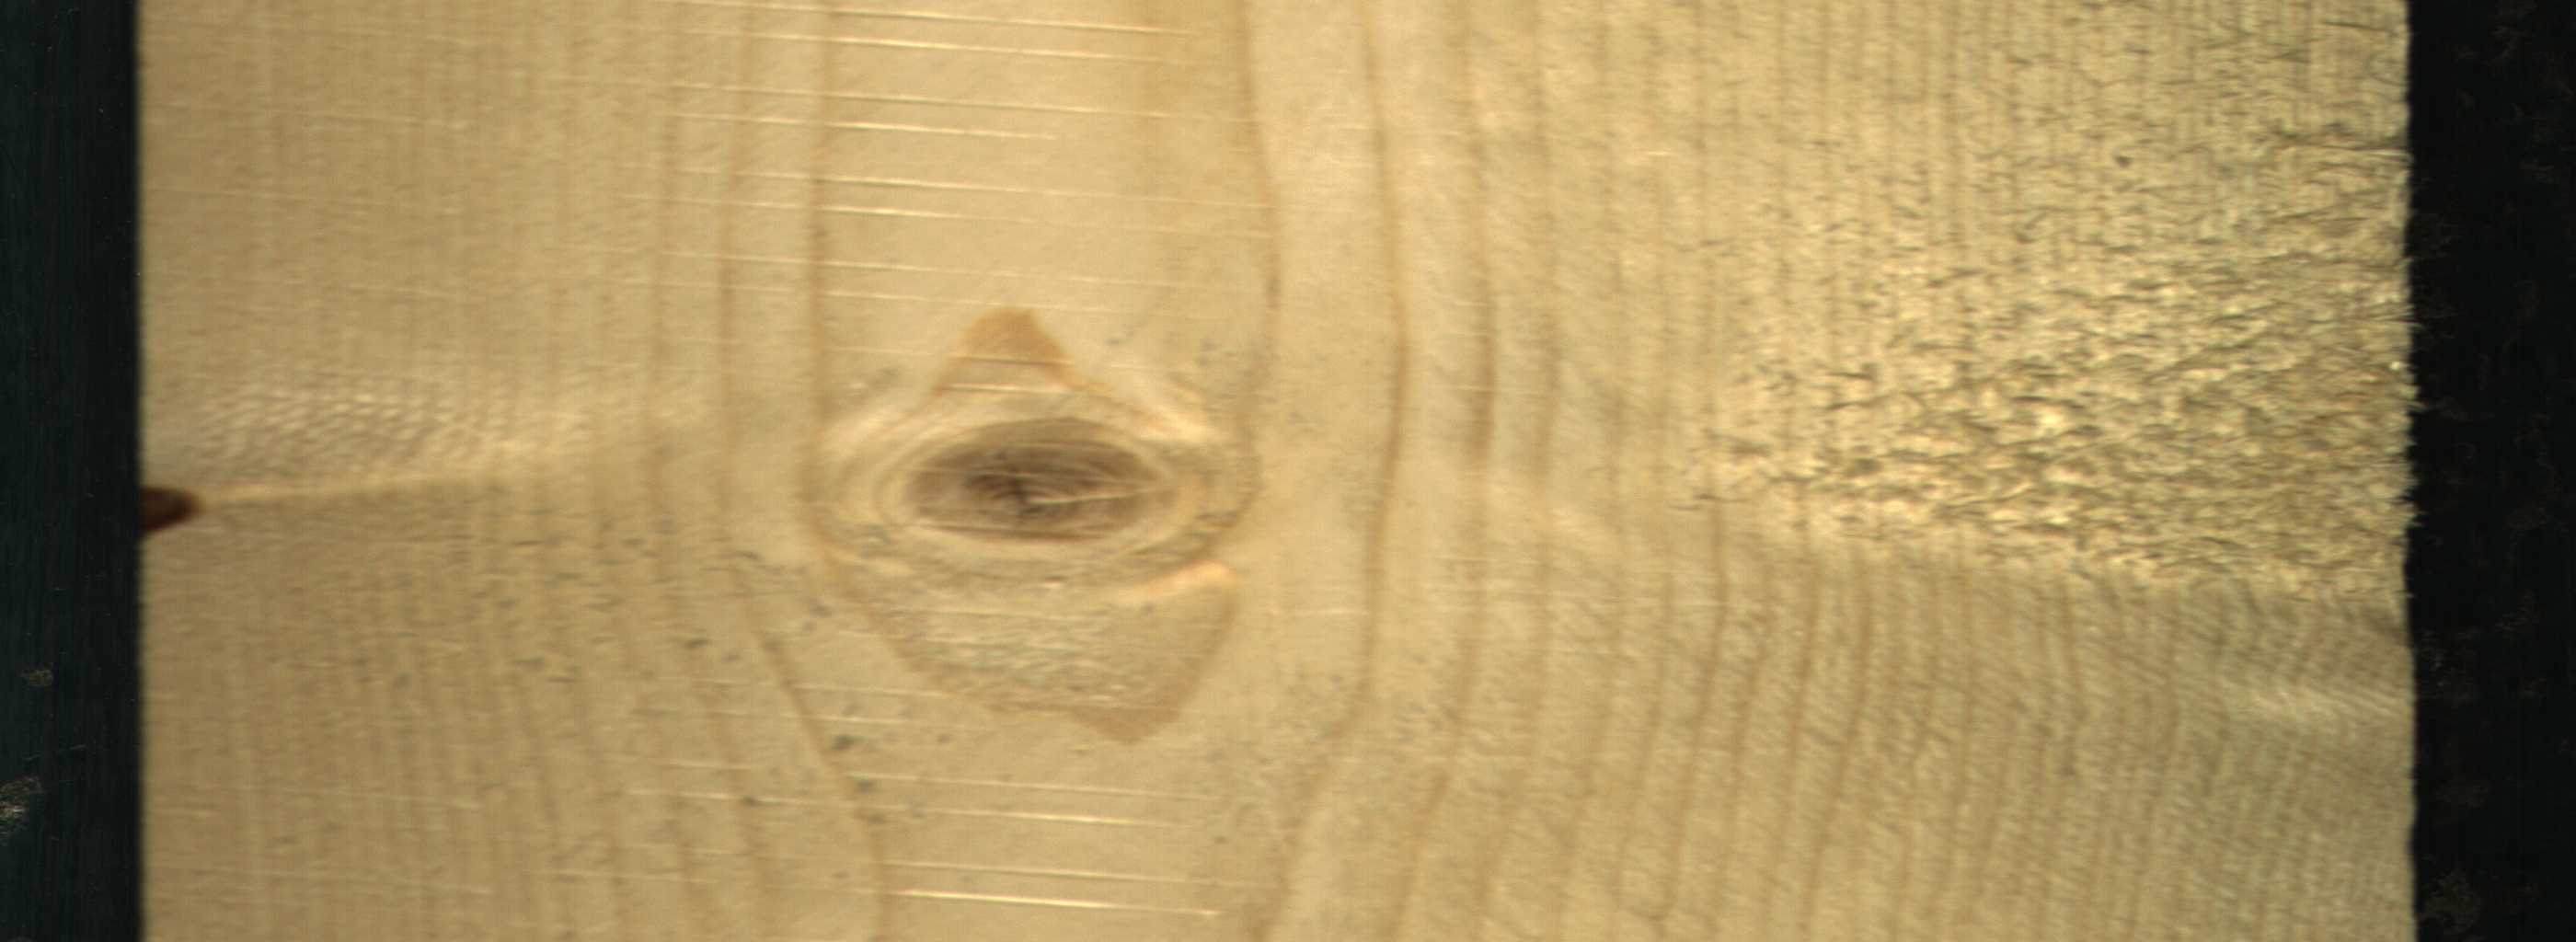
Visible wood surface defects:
Knot_missing
Live_Knot